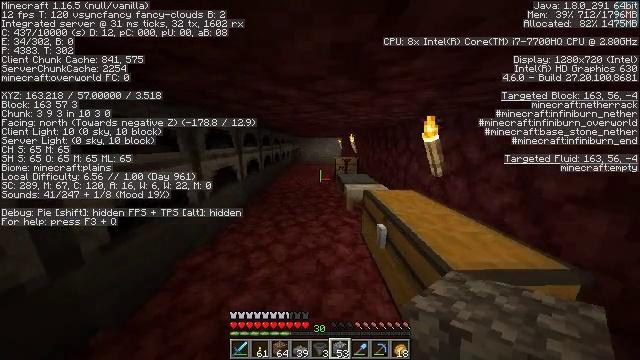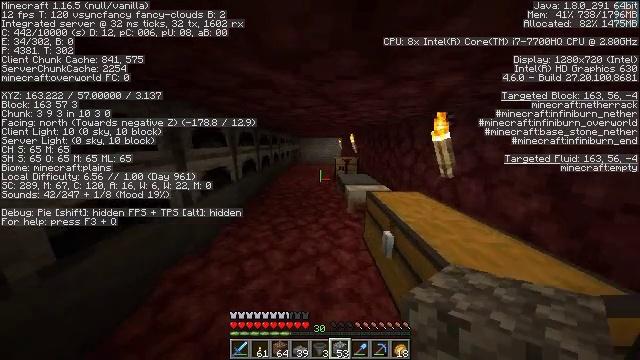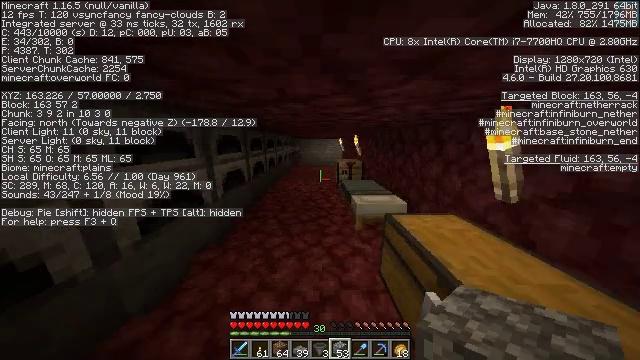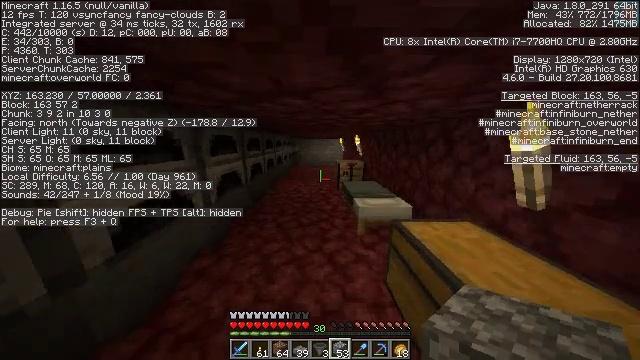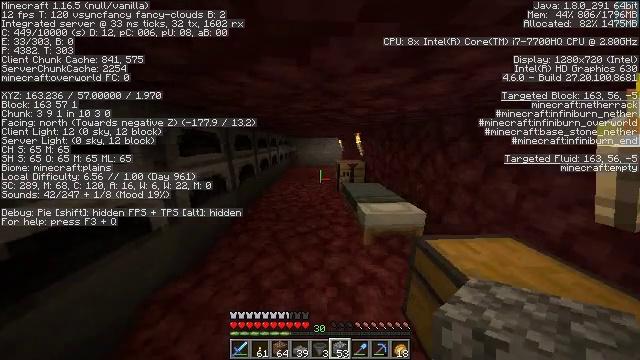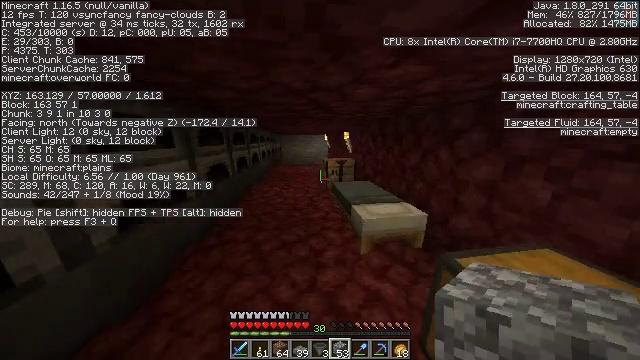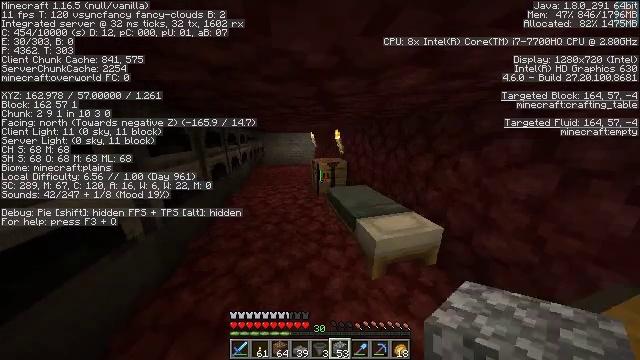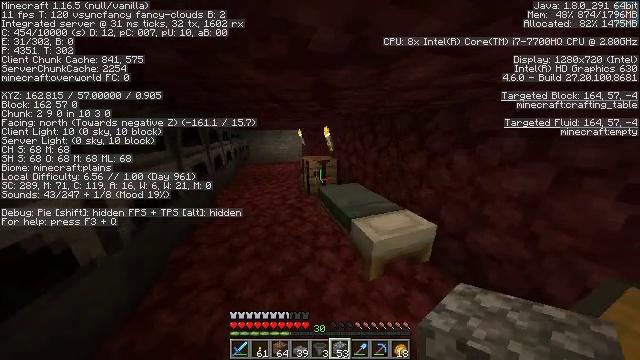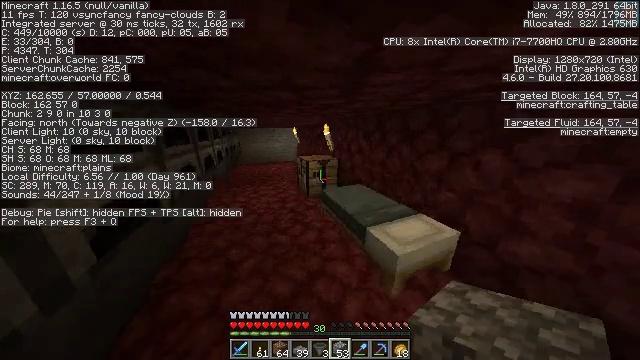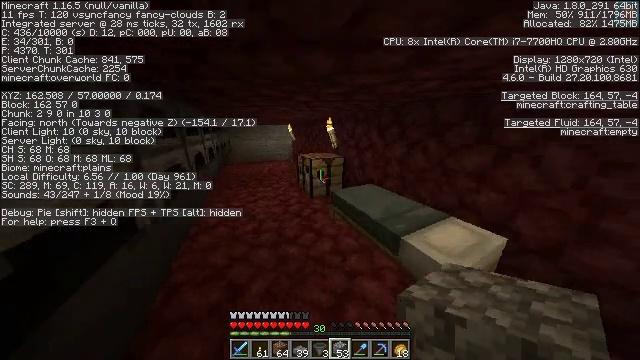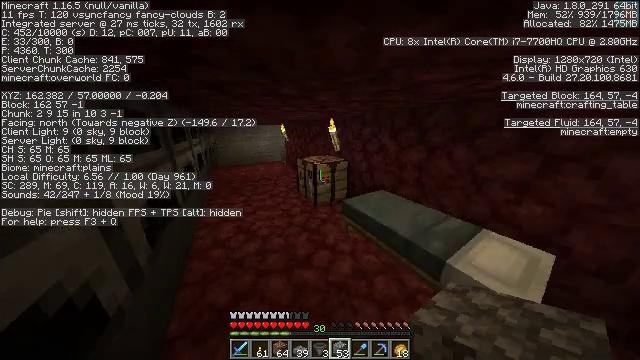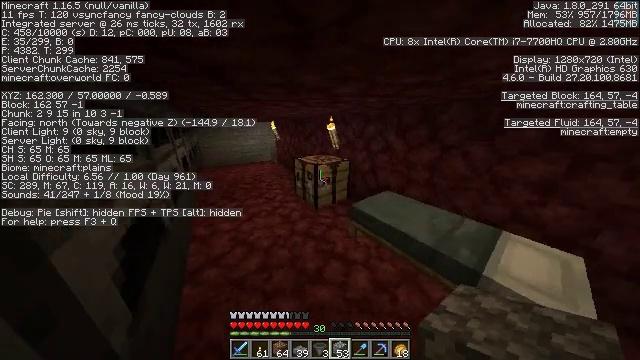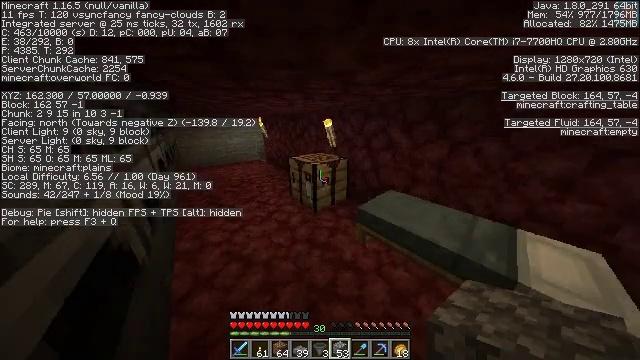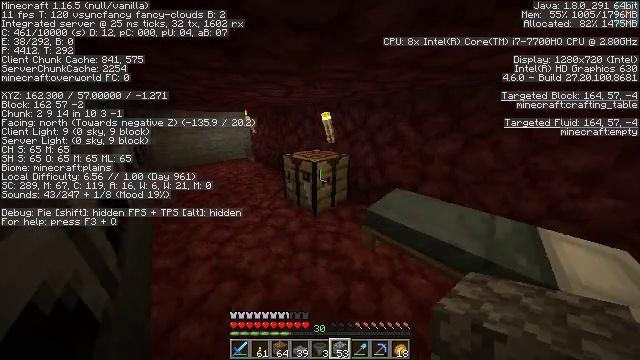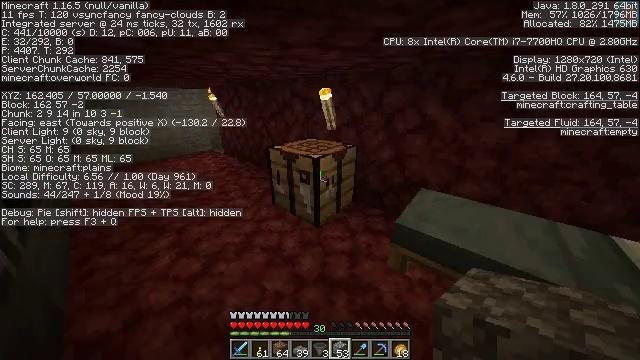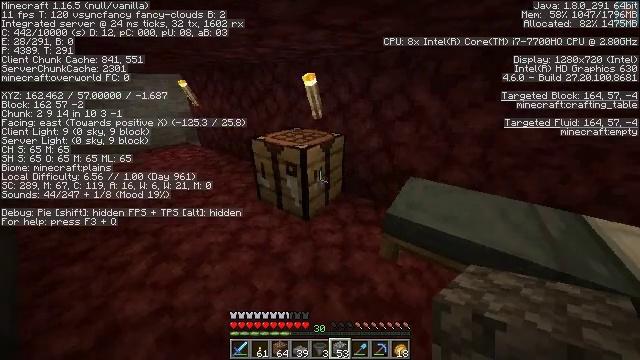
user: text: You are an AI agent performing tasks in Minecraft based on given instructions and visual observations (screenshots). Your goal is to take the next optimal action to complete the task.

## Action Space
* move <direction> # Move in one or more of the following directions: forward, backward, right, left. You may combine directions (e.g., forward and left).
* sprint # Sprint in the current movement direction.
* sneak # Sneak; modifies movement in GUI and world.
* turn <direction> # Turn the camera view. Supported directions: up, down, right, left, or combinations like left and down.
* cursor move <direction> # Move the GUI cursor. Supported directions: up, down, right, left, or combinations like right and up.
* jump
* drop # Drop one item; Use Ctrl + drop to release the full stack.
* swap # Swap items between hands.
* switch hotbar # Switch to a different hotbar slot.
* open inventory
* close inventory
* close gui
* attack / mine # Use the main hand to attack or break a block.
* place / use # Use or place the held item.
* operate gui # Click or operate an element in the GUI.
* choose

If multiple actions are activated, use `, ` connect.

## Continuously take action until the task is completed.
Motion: motion action
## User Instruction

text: Form an observer with the crafting table.
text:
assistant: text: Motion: move forward
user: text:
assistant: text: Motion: move forward
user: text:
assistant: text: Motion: move forward
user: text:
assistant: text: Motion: move forward
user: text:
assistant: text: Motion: move forward and move left, turn right
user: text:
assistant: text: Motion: move forward and move left, turn right
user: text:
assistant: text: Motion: move forward and move left, turn right and down
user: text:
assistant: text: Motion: move forward and move left, turn right
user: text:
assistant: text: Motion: move forward and move left, turn right
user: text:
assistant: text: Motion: move forward and move left, turn right
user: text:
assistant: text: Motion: move forward and move left, turn right
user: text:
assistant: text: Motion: move forward and move left, turn right and down
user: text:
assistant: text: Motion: move forward and move left, turn right and down
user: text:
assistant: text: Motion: move forward, turn right and down
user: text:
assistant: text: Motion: turn right and down
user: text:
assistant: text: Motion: turn right and down, use / place
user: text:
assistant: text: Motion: use / place
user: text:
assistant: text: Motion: no_op
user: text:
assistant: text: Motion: no_op
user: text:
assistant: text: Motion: no_op
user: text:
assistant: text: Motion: open gui
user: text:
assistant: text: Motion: no_op
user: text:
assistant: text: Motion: cursor move left and up
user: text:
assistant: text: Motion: no_op
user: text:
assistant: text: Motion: cursor move left and up
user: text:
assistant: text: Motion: cursor move left and up
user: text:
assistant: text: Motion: cursor move left and up
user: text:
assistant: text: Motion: cursor move left and up
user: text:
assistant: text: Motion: cursor move left and up
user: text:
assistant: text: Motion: no_op